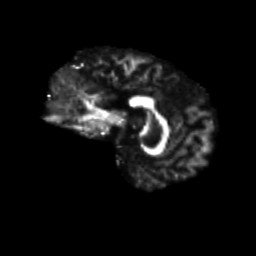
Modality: FA
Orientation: sagittal
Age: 68
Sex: male
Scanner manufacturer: siemens
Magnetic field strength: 3 T
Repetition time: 4.71 s
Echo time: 0.0906 s